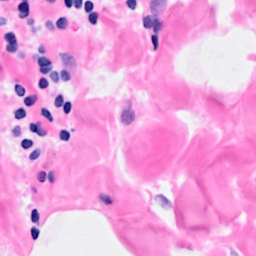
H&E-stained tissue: Breast